Question: Im trying to set a vertical carousel with AnythingSlider. But, I need to set a fix width for UL, and the script dont allow this. Is that possible?

'''
Here is my code: http://jsfiddle.net/ycUB6/5230/
'''
But the list stay with a blank space ;/
Anyone could help me?
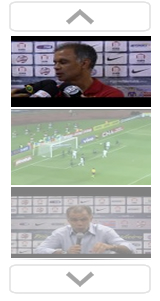
Answer: AnythingSlider isn't, at this time, set up to allow multiple vertical slides. So, you will see some blank space below the last slide until it reaches the top.
To fix your demo, change this bit of css (<URL>:
'''
ul#slider img {
width: 300px;
height: 100px;
list-style: none;
}
'''